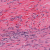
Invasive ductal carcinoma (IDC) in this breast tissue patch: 0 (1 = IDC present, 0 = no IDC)